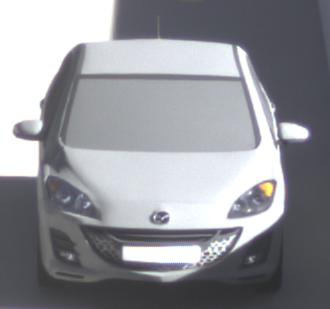
Make: Mazda
Model: 3 1.6
Detailed model: 3 (BL)
Model produced from: 2009/05
Model produced until: 2010/12
Doors: 5
Color: gray
Road condition: dry road
Daytime: morning or afternoon
Contrast: high contrast